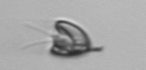
Label: Pyramimonas_longicauda